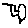
Label: bird